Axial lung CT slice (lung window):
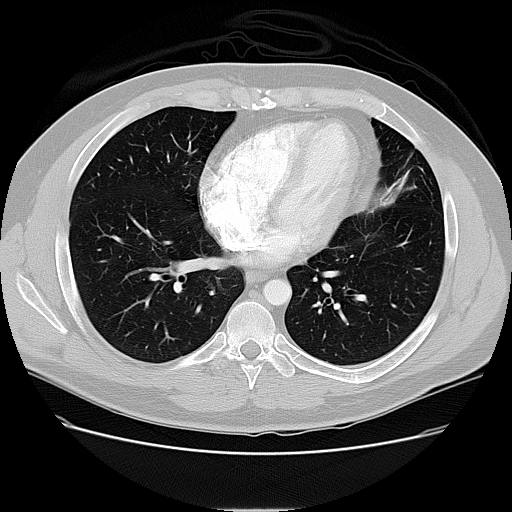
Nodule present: no